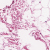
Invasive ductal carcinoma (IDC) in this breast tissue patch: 0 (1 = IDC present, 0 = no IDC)